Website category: university
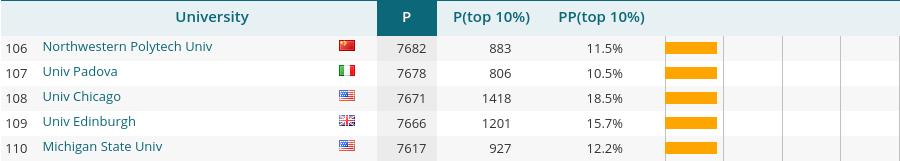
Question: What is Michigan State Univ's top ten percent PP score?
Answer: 12.2%

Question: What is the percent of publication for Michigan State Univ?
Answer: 12.2%

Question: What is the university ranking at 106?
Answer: Northwestern Polytech Univ

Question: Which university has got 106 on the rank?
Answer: Northwestern Polytech Univ

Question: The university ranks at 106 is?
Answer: Northwestern Polytech Univ

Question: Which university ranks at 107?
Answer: Univ Padova

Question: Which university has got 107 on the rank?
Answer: Univ Padova

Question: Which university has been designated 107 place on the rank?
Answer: Univ Padova

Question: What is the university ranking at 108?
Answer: Univ Chicago

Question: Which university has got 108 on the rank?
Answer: Univ Chicago

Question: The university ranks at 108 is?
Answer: Univ Chicago

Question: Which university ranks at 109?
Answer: Univ Edinburgh

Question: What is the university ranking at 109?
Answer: Univ Edinburgh

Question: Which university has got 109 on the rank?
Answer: Univ Edinburgh

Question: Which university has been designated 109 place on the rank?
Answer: Univ Edinburgh

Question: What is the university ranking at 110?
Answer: Michigan State Univ

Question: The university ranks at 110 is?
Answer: Michigan State Univ

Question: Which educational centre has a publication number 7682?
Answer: Northwestern Polytech Univ

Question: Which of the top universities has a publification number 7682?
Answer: Northwestern Polytech Univ

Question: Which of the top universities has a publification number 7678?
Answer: Univ Padova

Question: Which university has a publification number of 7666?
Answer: Univ Edinburgh

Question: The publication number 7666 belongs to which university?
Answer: Univ Edinburgh

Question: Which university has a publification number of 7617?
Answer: Michigan State Univ

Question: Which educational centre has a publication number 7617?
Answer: Michigan State Univ

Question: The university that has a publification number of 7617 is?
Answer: Michigan State Univ

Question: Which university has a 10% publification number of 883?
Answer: Northwestern Polytech Univ

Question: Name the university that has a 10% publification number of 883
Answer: Northwestern Polytech Univ

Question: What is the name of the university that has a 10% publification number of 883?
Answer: Northwestern Polytech Univ

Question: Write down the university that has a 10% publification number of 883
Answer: Northwestern Polytech Univ

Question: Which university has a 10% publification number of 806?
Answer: Univ Padova

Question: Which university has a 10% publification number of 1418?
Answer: Univ Chicago

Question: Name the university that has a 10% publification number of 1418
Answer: Univ Chicago

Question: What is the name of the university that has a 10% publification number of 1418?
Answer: Univ Chicago

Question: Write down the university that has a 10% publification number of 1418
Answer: Univ Chicago

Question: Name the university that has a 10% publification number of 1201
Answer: Univ Edinburgh

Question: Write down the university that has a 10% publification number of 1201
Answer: Univ Edinburgh

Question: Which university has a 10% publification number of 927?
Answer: Michigan State Univ

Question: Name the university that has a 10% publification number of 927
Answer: Michigan State Univ

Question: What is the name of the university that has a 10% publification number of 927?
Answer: Michigan State Univ